Aerial crown-view tile of a tropical tree (Barro Colorado Island, Panama), acquired 20250217:
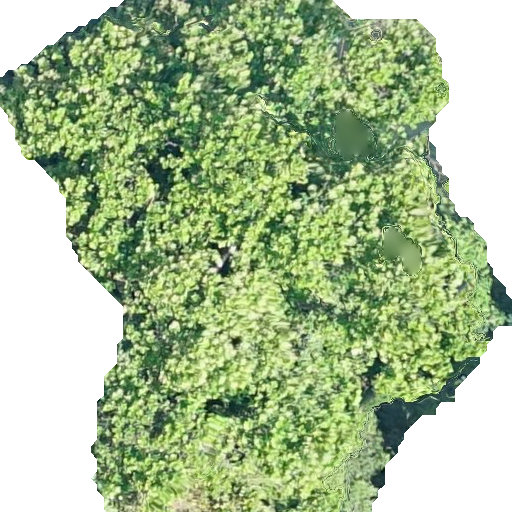
Species: Anacardium excelsum
GBIF accepted scientific name: Anacardium excelsum
Crown area: 301.998 m²